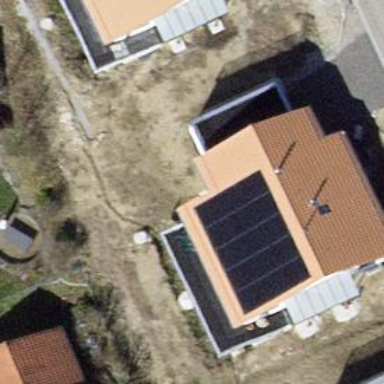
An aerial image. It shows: Small solar photovoltaic panel generator installed on roof.